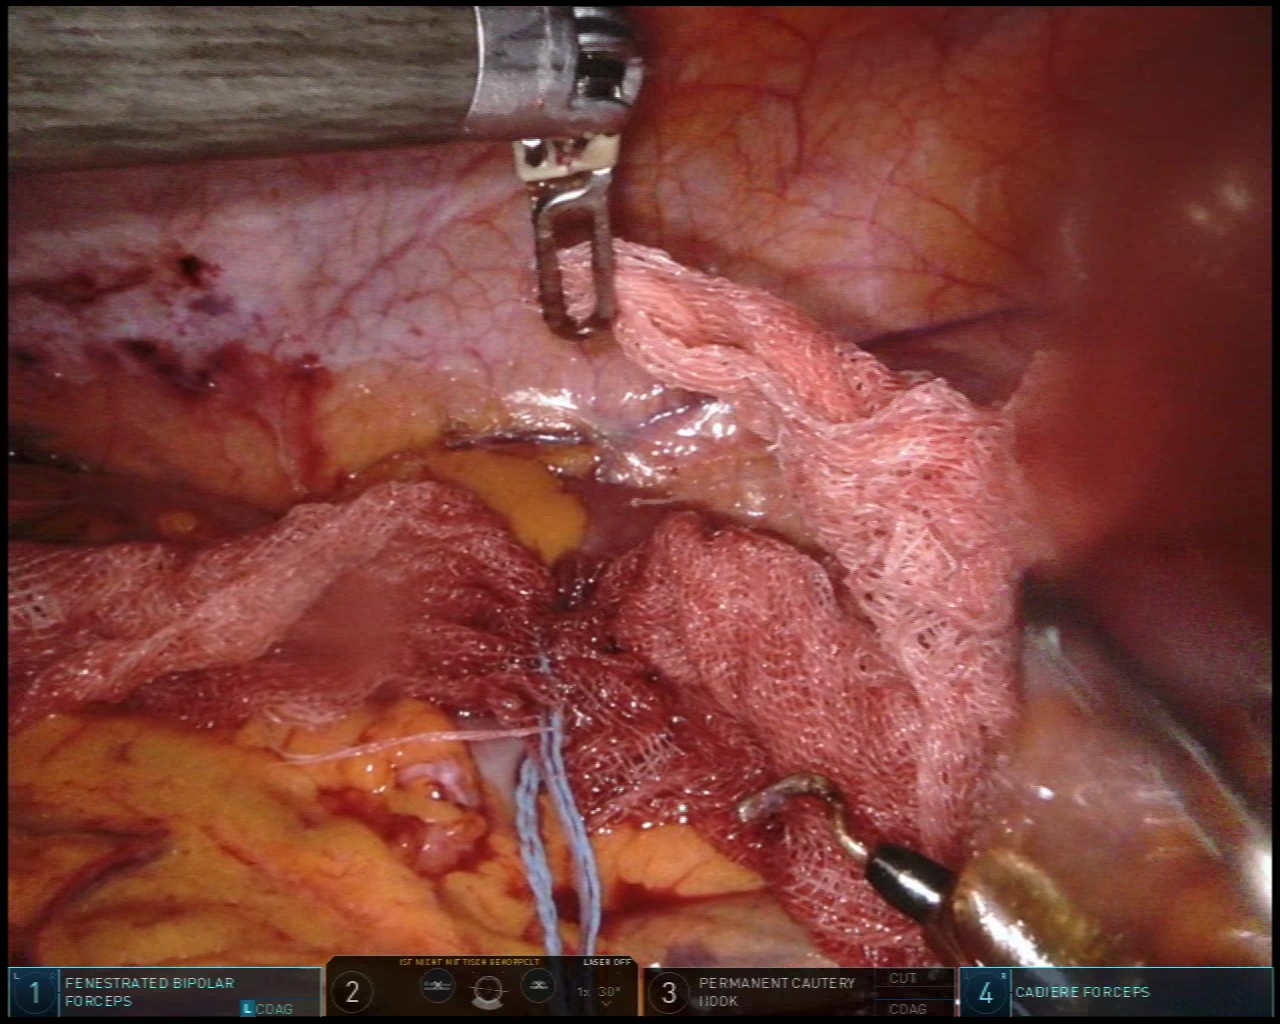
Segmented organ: abdominal_wall
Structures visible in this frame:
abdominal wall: yes
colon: yes
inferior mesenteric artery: no
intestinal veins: no
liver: no
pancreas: no
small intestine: no
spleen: no
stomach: no
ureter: no
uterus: no
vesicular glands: no